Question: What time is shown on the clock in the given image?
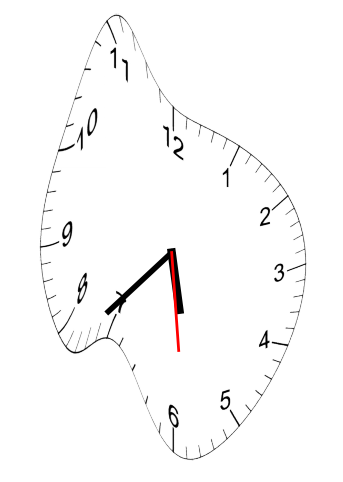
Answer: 05:37:29